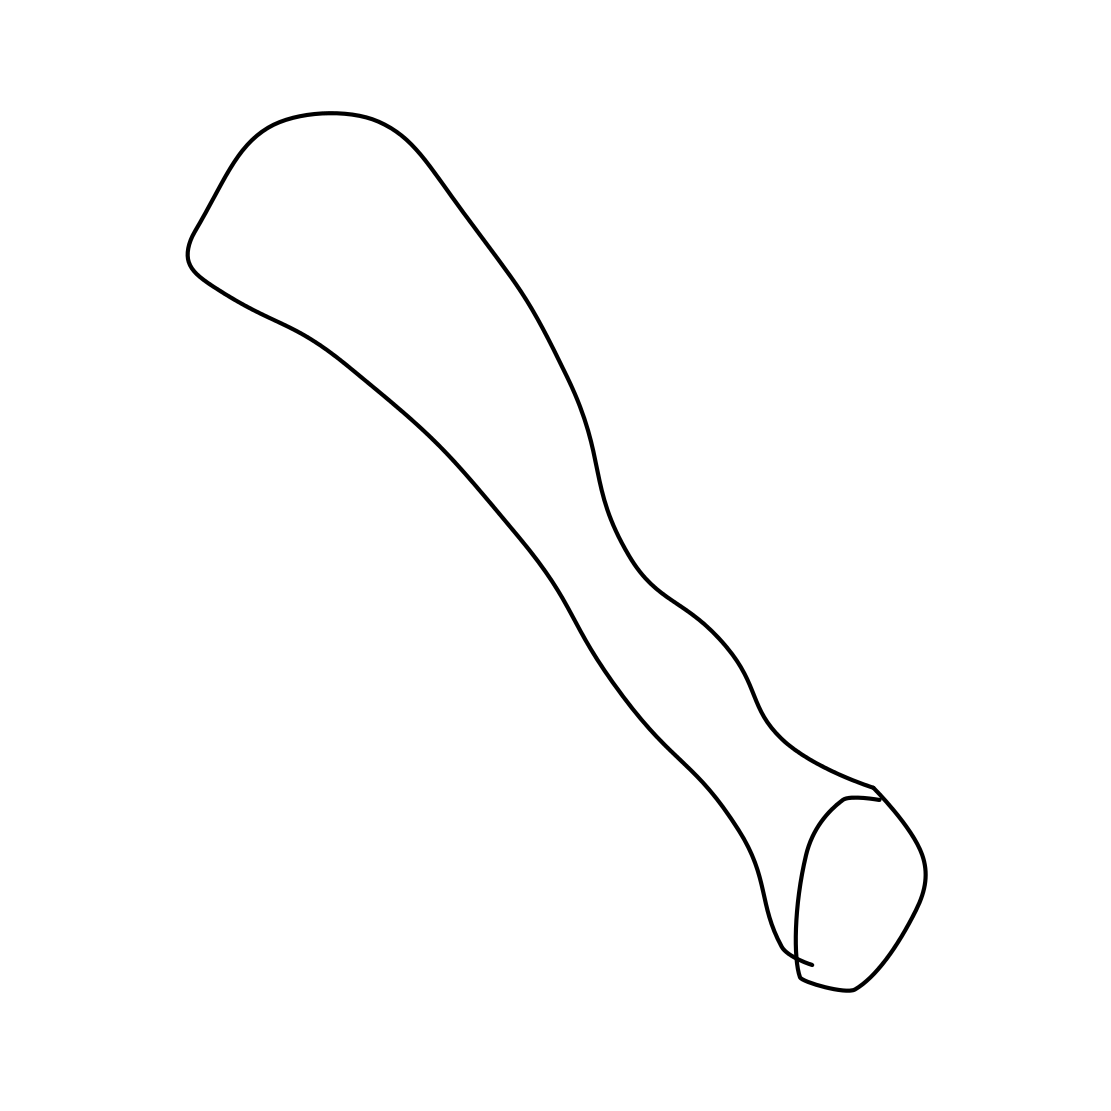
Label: baseball bat